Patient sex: M
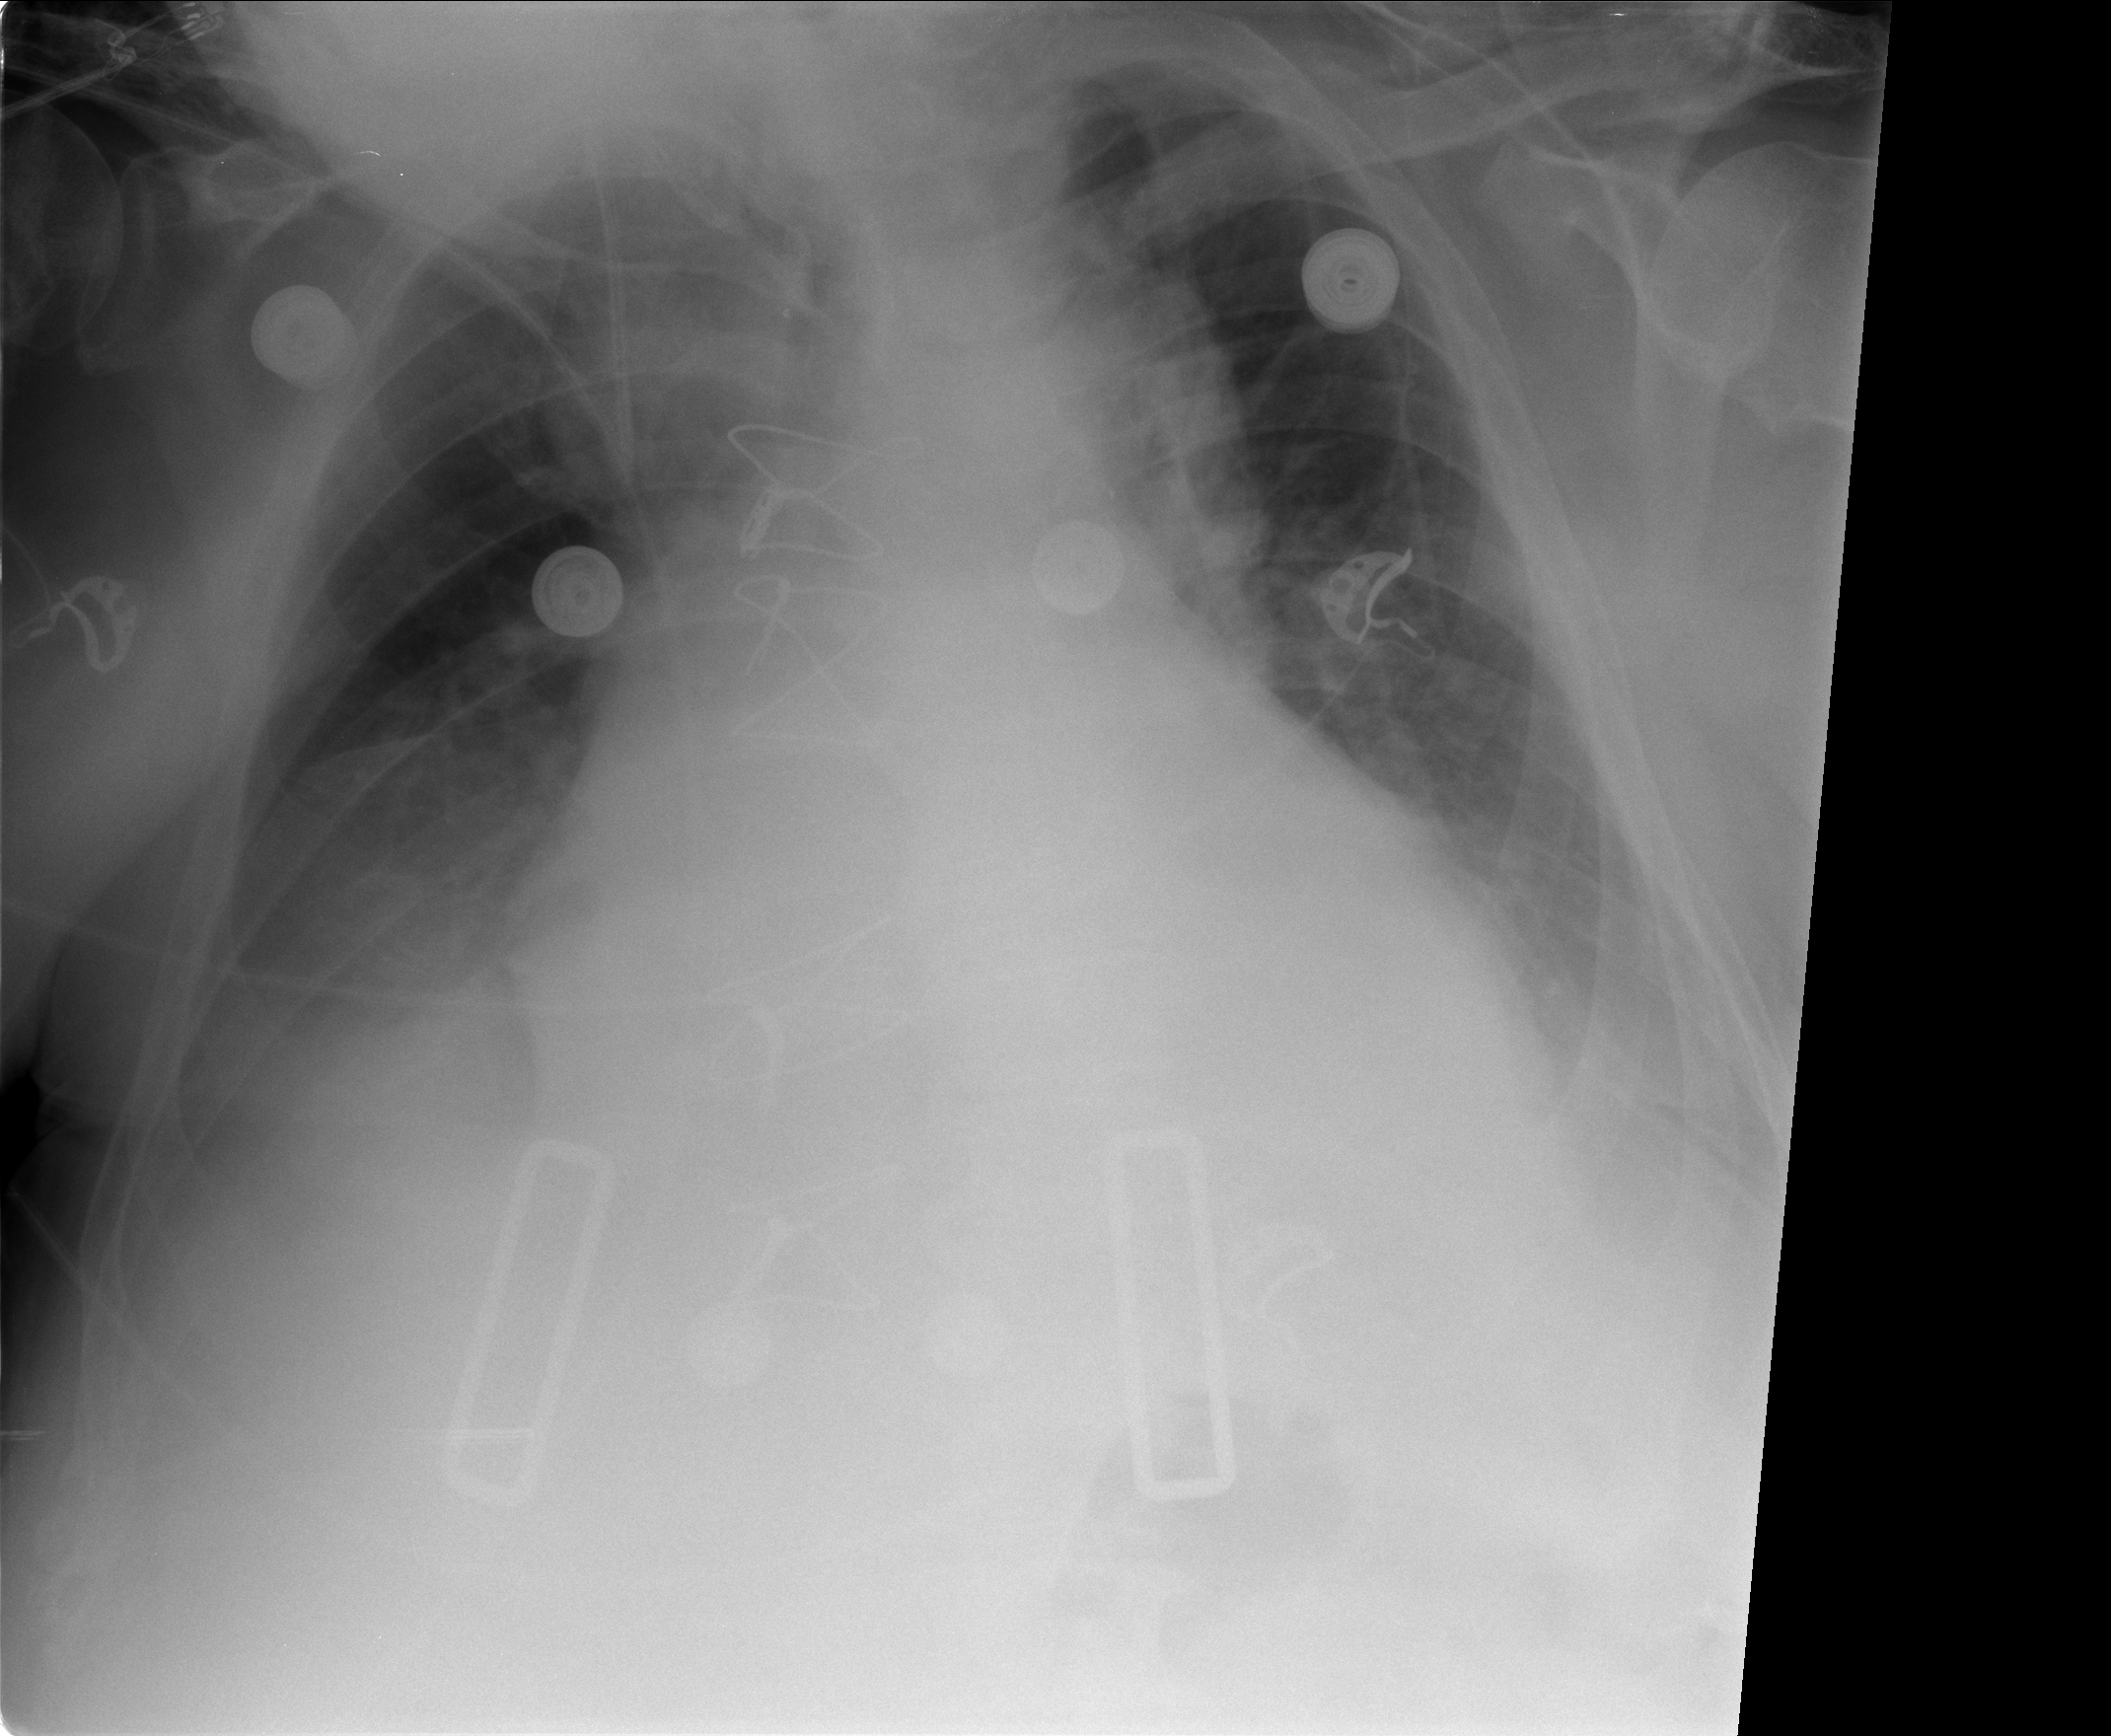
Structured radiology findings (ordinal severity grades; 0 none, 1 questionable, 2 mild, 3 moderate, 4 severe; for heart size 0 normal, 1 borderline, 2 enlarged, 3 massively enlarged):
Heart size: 2
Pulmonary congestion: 0
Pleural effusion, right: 2
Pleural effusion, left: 2
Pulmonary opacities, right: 0
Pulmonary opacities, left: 0
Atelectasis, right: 2
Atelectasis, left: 0